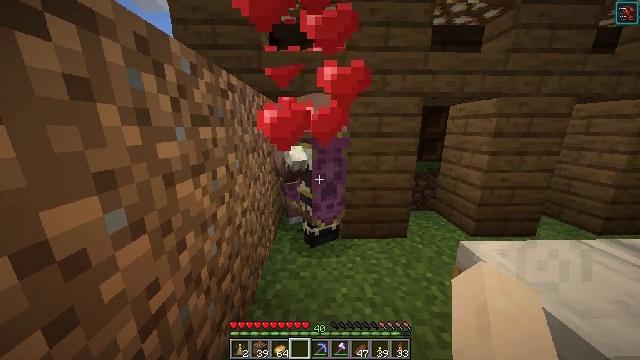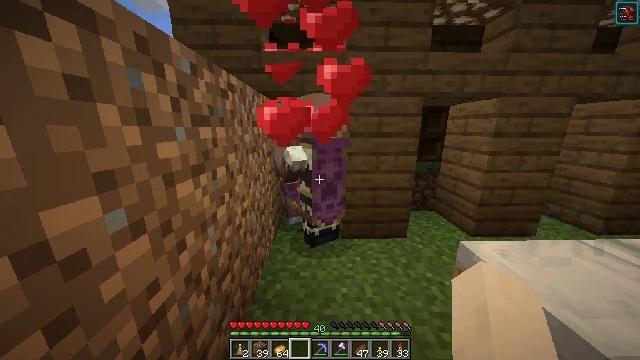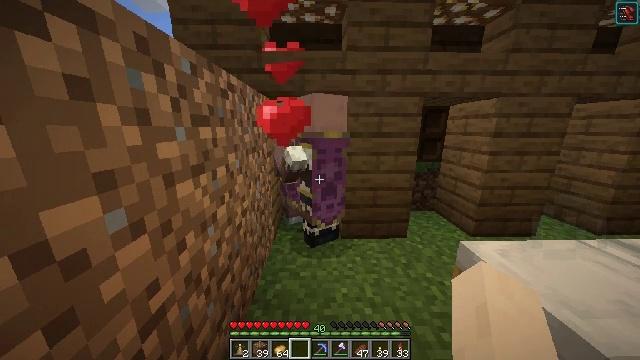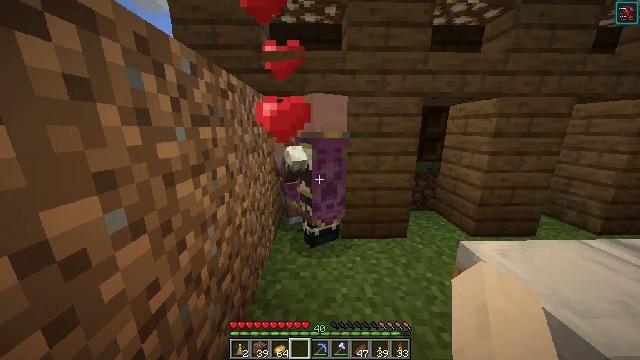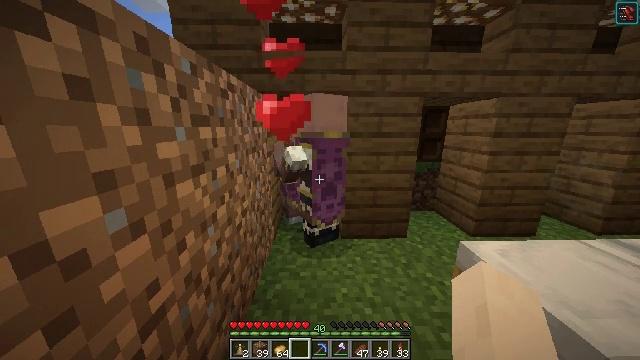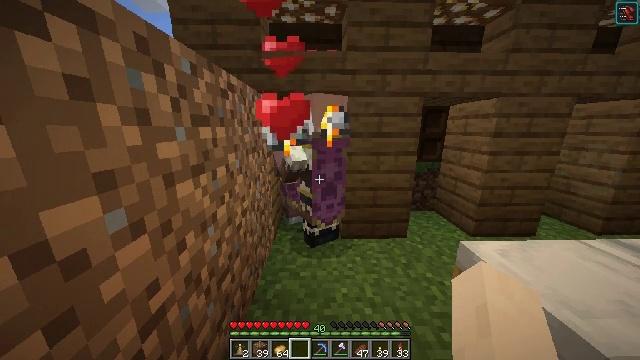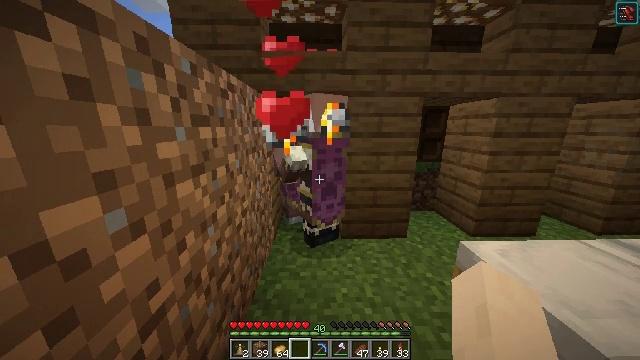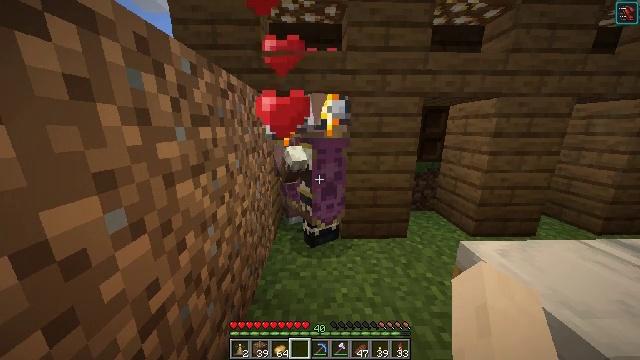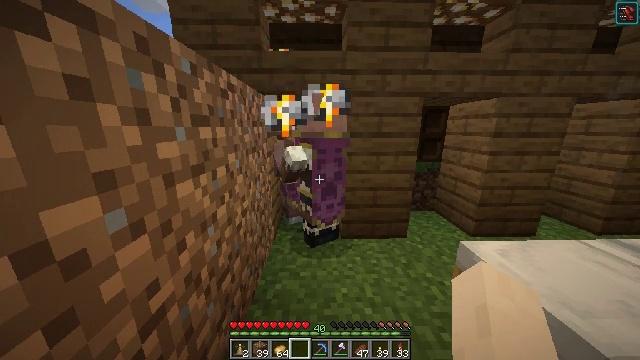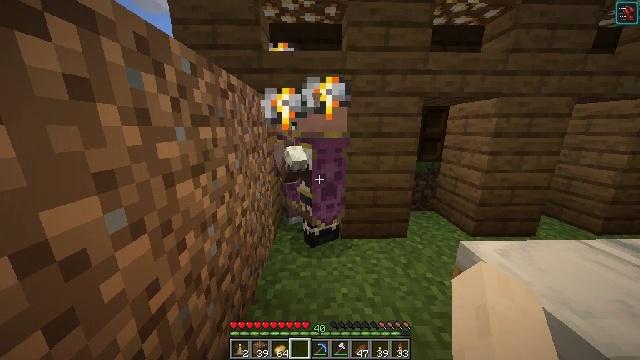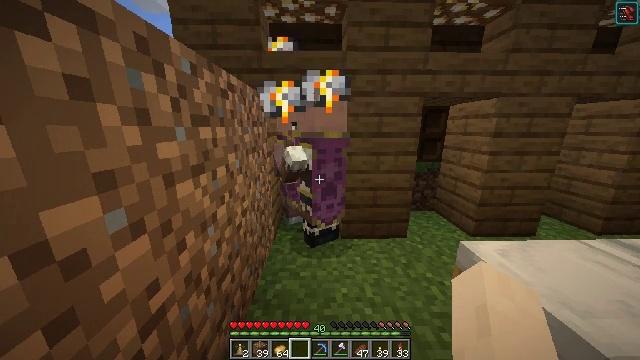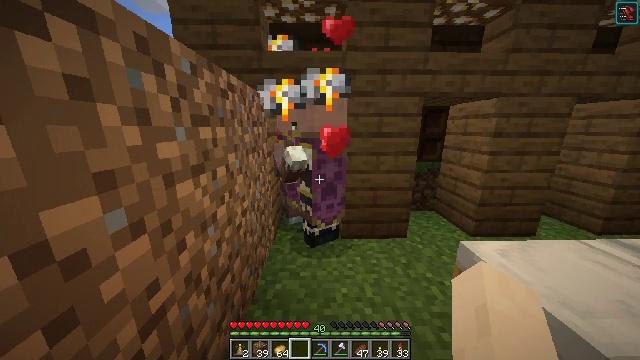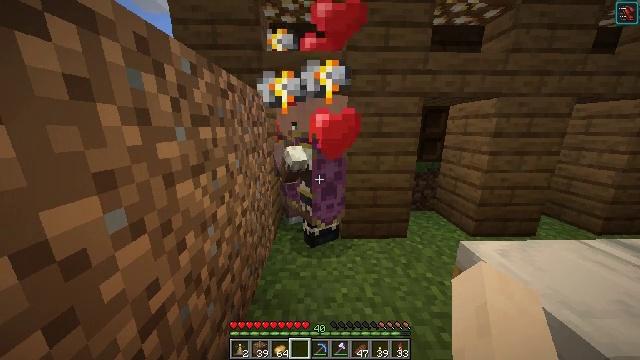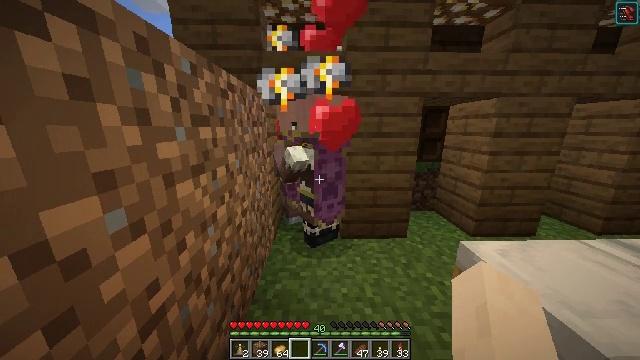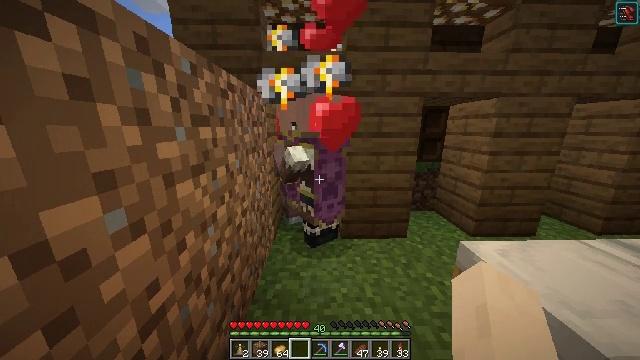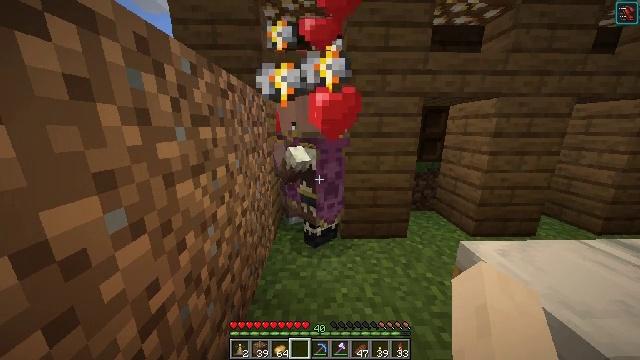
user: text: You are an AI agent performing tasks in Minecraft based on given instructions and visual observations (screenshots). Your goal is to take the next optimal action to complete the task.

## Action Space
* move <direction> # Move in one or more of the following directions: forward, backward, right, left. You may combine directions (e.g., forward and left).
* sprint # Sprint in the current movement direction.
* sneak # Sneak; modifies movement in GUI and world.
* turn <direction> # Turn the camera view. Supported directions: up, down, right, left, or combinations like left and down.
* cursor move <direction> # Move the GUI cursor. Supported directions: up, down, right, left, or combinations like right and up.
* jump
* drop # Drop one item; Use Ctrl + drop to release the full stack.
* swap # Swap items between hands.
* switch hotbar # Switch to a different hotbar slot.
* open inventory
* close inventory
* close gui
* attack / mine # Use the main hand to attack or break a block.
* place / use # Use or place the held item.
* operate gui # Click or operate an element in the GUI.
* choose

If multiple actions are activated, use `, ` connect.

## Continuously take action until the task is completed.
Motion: motion action
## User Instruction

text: Break the brewing stand to collect it.
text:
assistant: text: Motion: no_op
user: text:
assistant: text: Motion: no_op
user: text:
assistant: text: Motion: no_op
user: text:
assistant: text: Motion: no_op
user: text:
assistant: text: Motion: no_op
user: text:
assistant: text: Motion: no_op
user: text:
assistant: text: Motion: no_op
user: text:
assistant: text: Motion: no_op
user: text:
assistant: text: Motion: no_op
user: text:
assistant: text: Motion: no_op
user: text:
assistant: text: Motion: no_op
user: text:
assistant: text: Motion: no_op
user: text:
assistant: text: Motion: no_op
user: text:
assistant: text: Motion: no_op
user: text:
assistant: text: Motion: no_op
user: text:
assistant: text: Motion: no_op
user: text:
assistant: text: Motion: no_op
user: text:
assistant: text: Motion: no_op
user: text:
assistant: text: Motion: no_op
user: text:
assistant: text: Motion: no_op
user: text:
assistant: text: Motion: no_op
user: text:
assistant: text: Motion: no_op
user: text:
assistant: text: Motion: no_op
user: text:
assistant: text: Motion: no_op
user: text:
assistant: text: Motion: no_op
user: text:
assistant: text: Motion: no_op
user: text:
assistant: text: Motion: no_op
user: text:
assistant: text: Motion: no_op
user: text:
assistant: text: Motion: no_op
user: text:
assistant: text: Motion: no_op